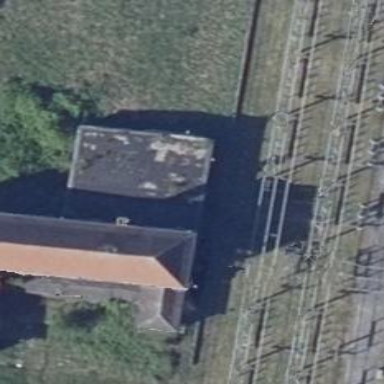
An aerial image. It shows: Industrial building with flat black roof.